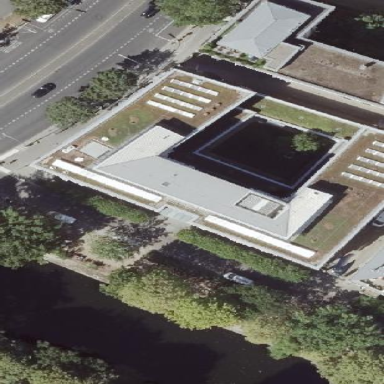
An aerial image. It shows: Part of building.